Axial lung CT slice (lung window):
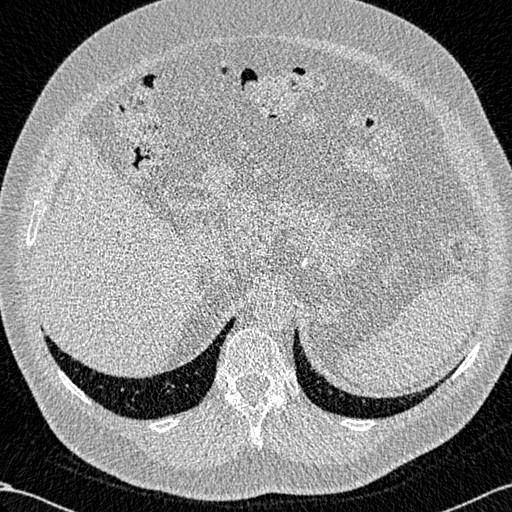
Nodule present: no